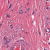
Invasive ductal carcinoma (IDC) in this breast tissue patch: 1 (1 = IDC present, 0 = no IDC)